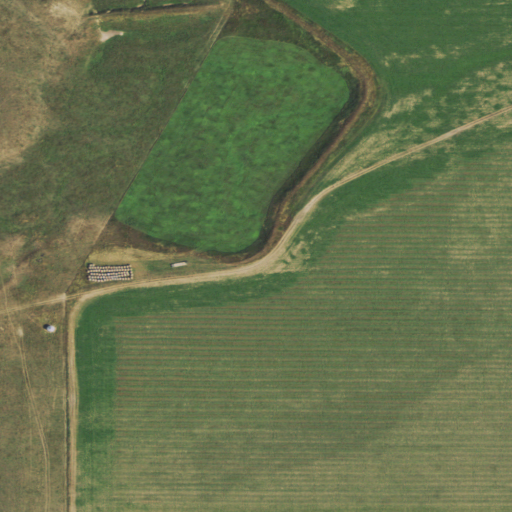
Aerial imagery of valley in Wyoming named Schoeber Draw containing pasture, grassland, and shrub